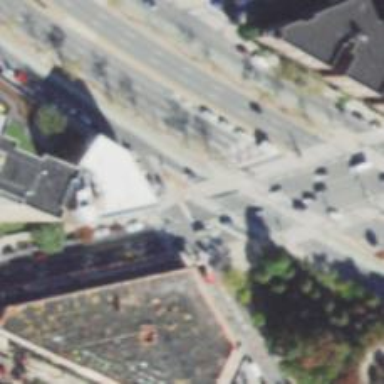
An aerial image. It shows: Footway that serves as traffic island.